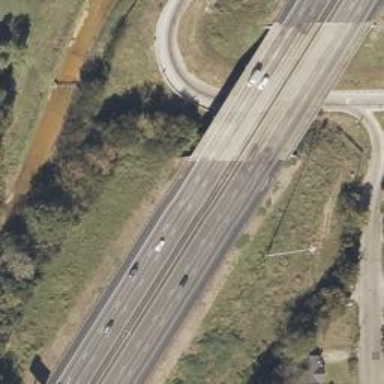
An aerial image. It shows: Asphalt motorway.